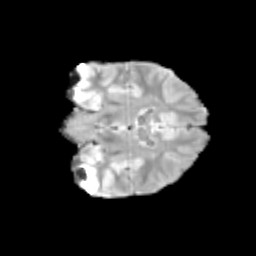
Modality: T2w
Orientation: coronal
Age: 11
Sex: male
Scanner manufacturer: siemens
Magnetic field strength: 3 T
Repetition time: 3.8 s
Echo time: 0.07 s